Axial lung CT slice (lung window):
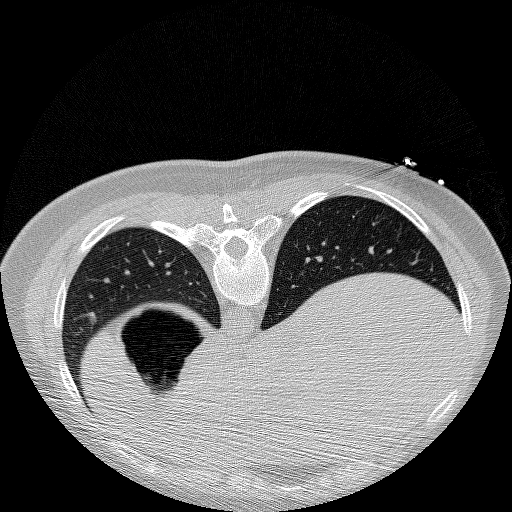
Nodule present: yes
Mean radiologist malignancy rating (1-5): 3.5